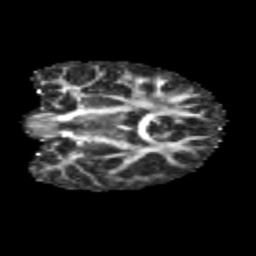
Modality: FA
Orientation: coronal
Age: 9
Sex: female
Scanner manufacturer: siemens
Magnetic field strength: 3 T
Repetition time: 3.8 s
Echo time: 0.07 s